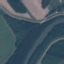
Land use / land cover: River